七年级 · 解析几何
(2021-武汉七一华源中学七年级月考) 如图, $\angle A E M=\angle D F N=a, \angle E M N=\angle M N F=b, \angle P E M$ $=\frac{1}{2} \angle A E M, \angle M N P=\frac{1}{2} \angle F N P, \angle B E P, \angle N F D$ 的角平分线交于点 $I$, 若 $\angle I=\angle P$, 则 $a$ 和 $b$ 的数量关系为 (用含 $a$ 的式子表示 $b$ ).

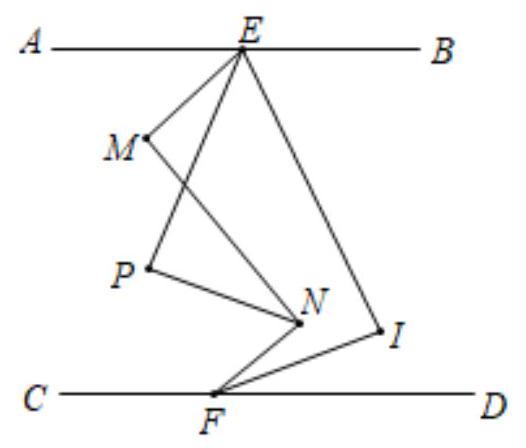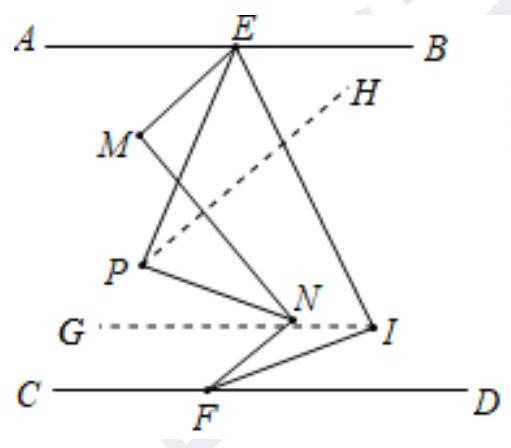
答案: $b=135^{\circ}-\frac{9}{8} a$.
解析: 分别过点 $\mathrm{P} 、 \mathrm{I}$ 作 $\mathrm{ME} / / \mathrm{PH}, \mathrm{AB} / / \mathrm{GI}$, 设 $\angle \mathrm{AME}=2 \mathrm{x}, \angle \mathrm{PNF}=2 \mathrm{y}$, 知 $\angle \mathrm{PEM}=\mathrm{x}, \angle \mathrm{MNP}=\mathrm{y}$,由 $\mathrm{PH} / / \mathrm{ME}$ 知 $\angle \mathrm{EPH}=\mathrm{x}$, 由 $\mathrm{EM} / / \mathrm{FN}$ 知 $\mathrm{PH} / / \mathrm{FN}$, 据此得 $\angle \mathrm{HPN}=2 \mathrm{y}, \angle \mathrm{EPN}=\mathrm{x}+2 \mathrm{y}$, 同理知 $\angle E I F=90^{\circ}-\frac{3}{2} x+x$, 根据 $\angle \mathrm{EPN}=\angle \mathrm{EIF}$ 可得答案.

【详解】分别过点 $P 、 I$ 作 $M E / / P H, A B / / G I$,

设 $\angle A E M=2 x, \angle P N F=2 y$, 则 $\angle P E M=x, \angle M N P=y, \therefore \angle D F N=2 x=a, \angle M N F=b=3 y$

$\because P H / / M E, \therefore \angle E P H=x, \because E M / / F N, \therefore P H / / F N, \therefore \angle H P N=2 y, \angle E P N=x+2 y$,

同理, $\angle E I F=90^{\circ}-\frac{3}{2} x+x, \because \angle E P N=\angle E I F, \therefore 90^{\circ}-\frac{3}{2} x+x=x+2 y$,

$\therefore \frac{3}{4} a=90^{\circ}-\frac{2}{3} b, \therefore b=135^{\circ}-\frac{9}{8} a$, 故答案为: $b=135^{\circ}-\frac{9}{8} a$.

【点睛】本题主要考查平行线的判定与性质, 解题的关键是熟练掌握平行线的判定与性质.